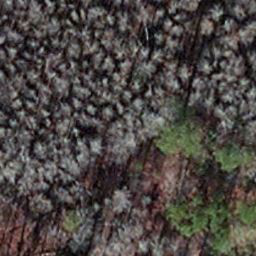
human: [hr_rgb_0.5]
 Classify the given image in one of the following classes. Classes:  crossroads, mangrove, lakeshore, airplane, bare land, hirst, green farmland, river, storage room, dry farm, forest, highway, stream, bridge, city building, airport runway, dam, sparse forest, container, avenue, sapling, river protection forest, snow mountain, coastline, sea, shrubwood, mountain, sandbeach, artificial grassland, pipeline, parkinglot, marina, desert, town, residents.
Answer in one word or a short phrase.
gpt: sapling